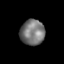
Tissue: lung
Cell type: T cells
Senescence score: 0.2363
Nuclear area (px): 612
Mean DAPI intensity: 118.096